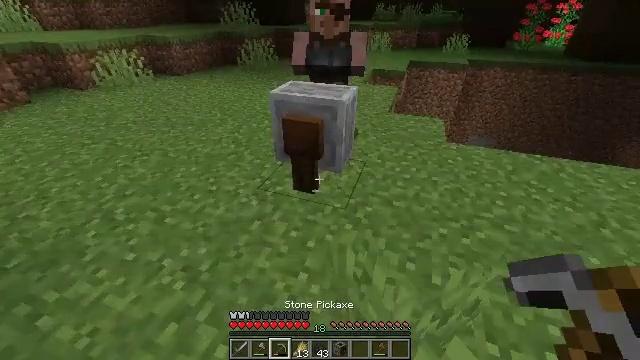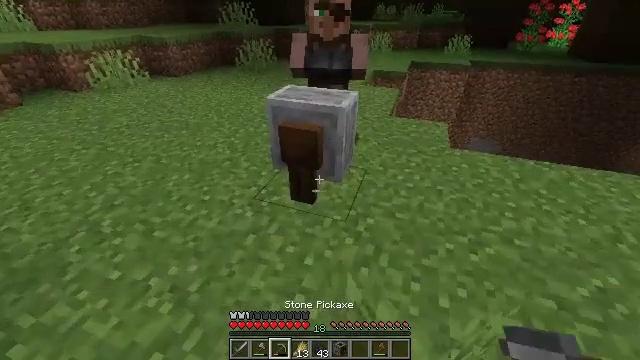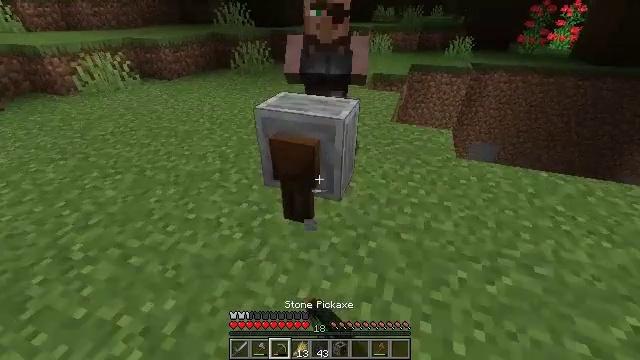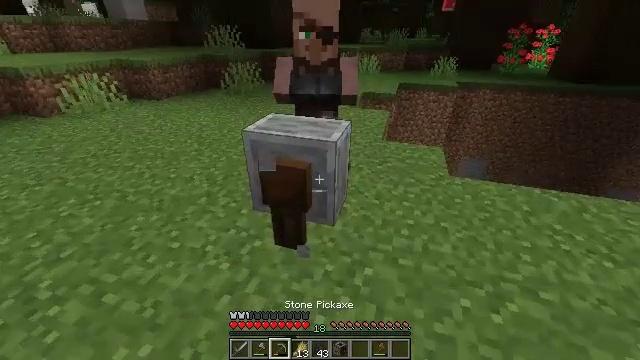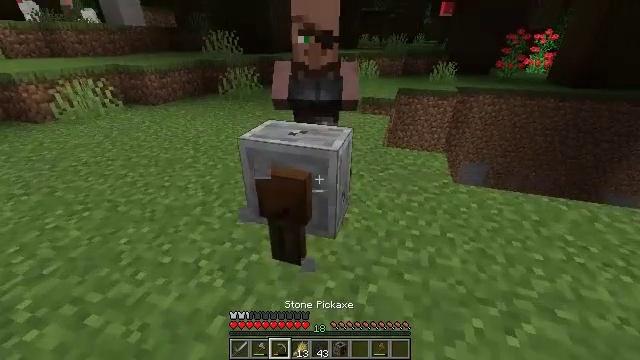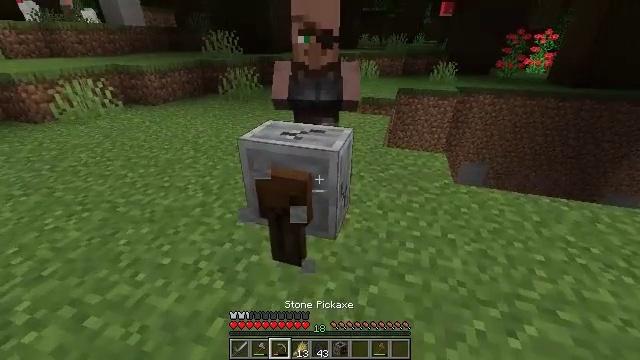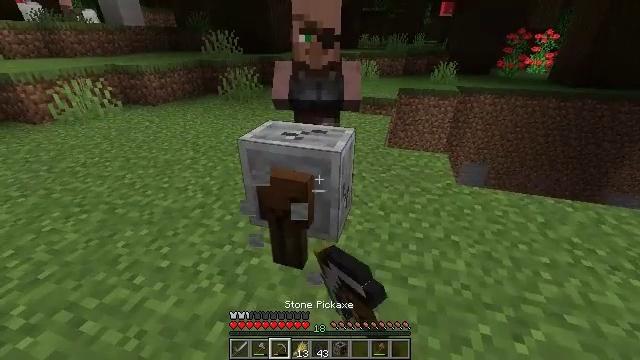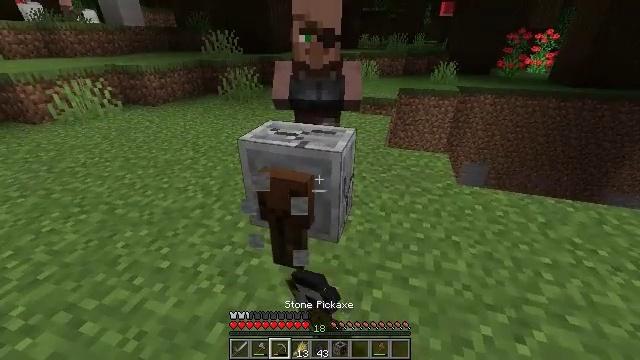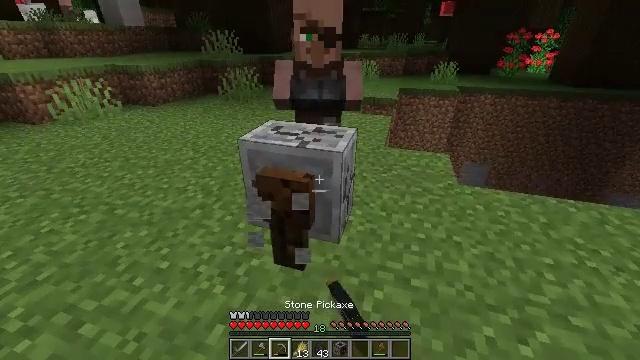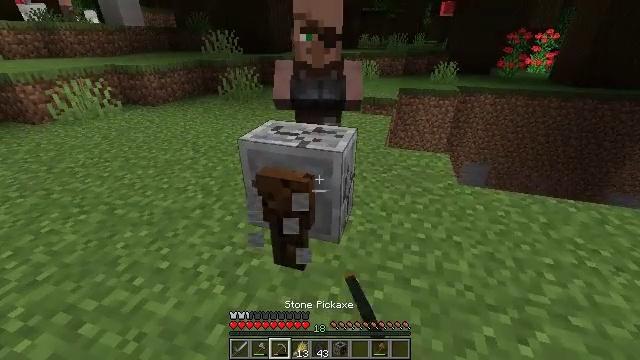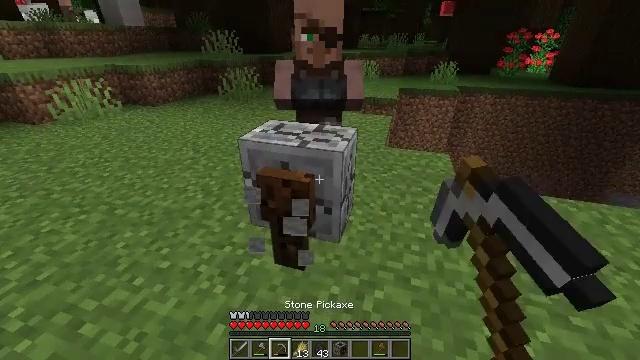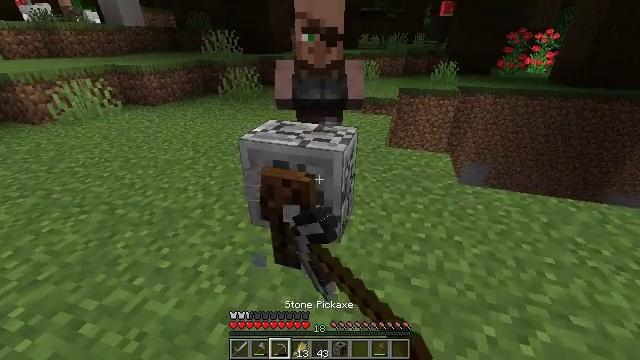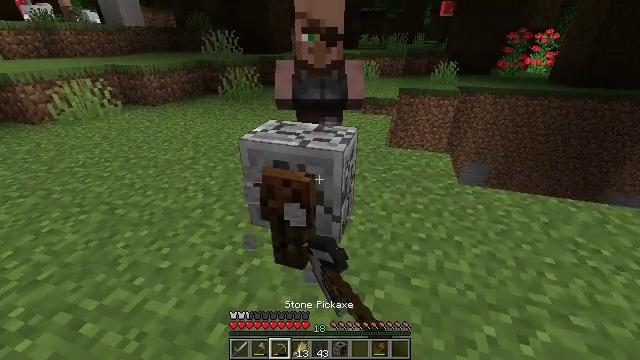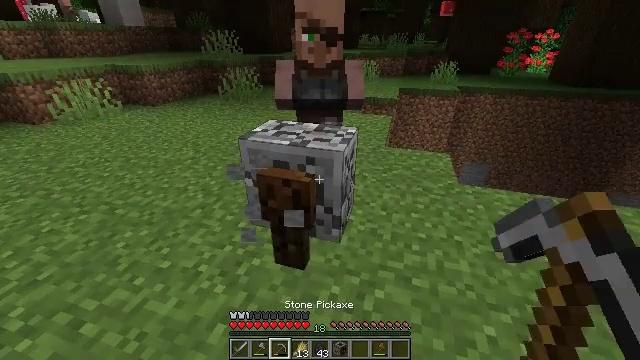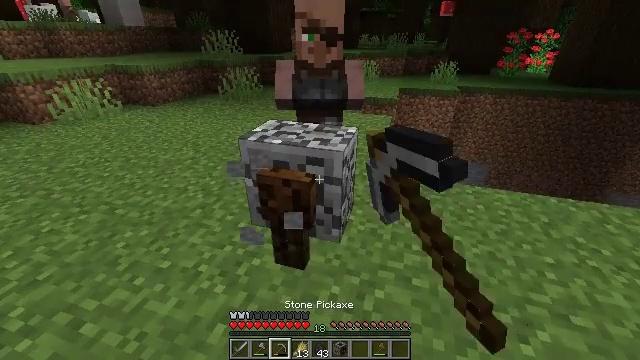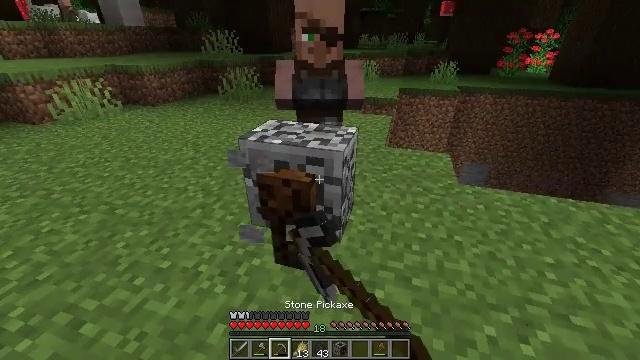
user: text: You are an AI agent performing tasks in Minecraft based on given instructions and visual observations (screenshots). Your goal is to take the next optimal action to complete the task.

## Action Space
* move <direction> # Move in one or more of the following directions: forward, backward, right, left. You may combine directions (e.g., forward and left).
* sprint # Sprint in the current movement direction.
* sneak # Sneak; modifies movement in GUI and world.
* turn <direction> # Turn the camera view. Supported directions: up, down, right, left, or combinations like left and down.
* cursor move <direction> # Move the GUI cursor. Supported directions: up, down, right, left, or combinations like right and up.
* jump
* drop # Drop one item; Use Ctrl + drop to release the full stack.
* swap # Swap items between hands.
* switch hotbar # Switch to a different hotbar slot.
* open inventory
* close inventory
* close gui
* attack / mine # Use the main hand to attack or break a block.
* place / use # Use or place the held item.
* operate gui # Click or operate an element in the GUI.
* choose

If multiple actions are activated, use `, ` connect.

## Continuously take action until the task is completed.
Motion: motion action
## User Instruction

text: Remove the grindstone from its place.
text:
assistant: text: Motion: move forward, attack / mine
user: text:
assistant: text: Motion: move forward, attack / mine
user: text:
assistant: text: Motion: turn right and up, attack / mine
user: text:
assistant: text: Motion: attack / mine
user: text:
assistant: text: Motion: attack / mine
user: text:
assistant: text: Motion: attack / mine
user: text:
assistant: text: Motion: attack / mine
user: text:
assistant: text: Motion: attack / mine
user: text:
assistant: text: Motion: attack / mine
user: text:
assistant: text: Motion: attack / mine
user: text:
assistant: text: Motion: attack / mine
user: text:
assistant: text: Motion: attack / mine
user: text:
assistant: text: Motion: attack / mine
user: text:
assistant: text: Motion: attack / mine
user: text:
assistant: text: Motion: attack / mine
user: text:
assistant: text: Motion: attack / mine
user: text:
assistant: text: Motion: attack / mine
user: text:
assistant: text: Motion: move forward, attack / mine
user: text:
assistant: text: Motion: move forward, turn down, attack / mine
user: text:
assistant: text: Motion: move forward, attack / mine
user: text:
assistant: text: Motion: move forward, attack / mine
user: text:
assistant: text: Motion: no_op